Question: Building the apk for my project fails because ant is searching for the build.xml for the library nineoldandroid.
here's the shell script <URL>
Tried finding for a way to create build.xml for the library project but failed.
I also tried ant clean, android update and also tried doing it on both windows and linux, computer restart,update adt and other methods but failed to fix the problem. This error appeared after including library projects on my main project.
note : im using adt's ant, i also tried building it without running adt just in case there is a conflict when using ant by two processes but same error appears.
Any idea how to fix this?
Thanks!

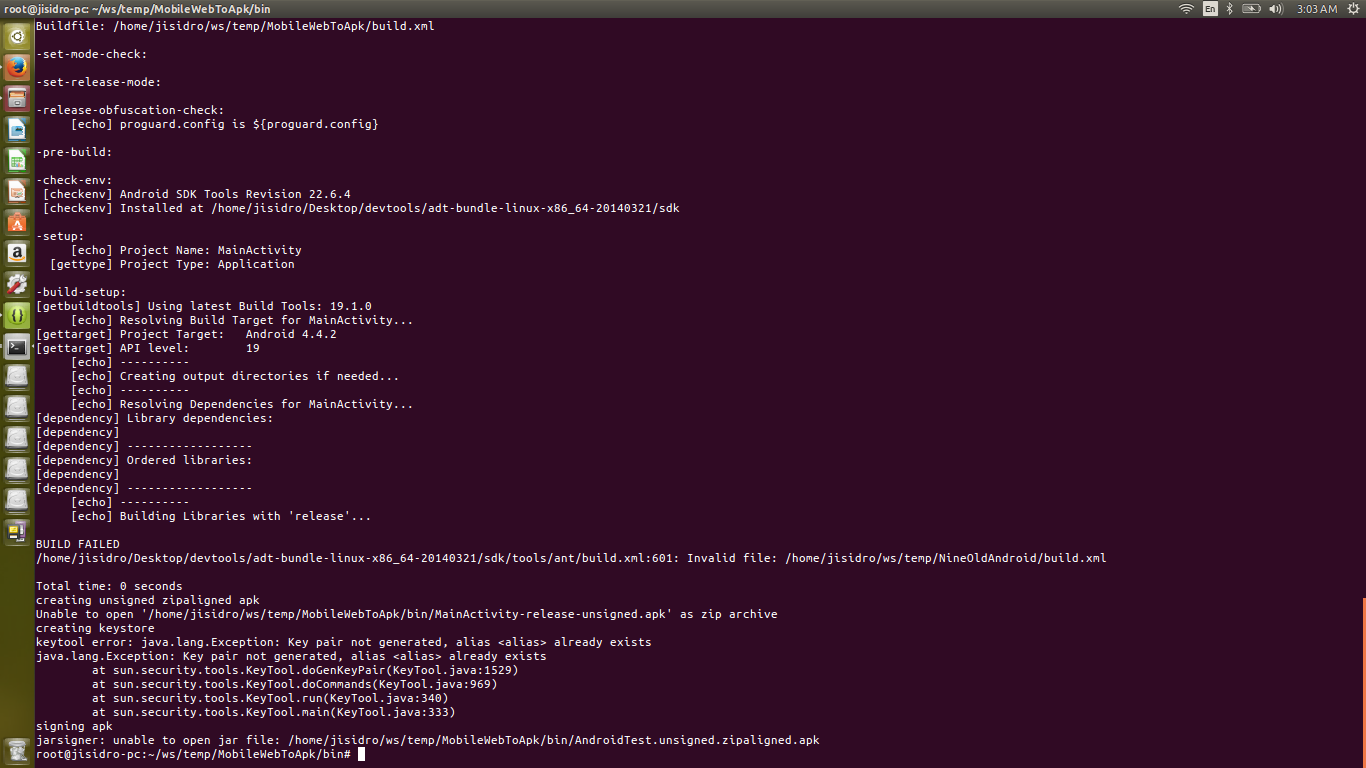
Answer: This will create the missing build.xml:
'''
cd /home/jisidro/ws/temp/NineOldAndroid/
path/to/sdk/tools/android update project --path /home/jisidro/ws/temp/NineOldAndroid/ --subprojects
'''